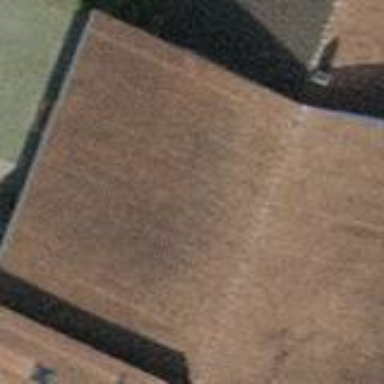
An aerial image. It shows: Farm auxiliary building with gabled roof.